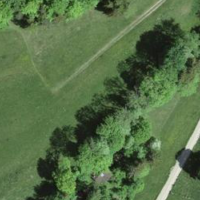
EUNIS habitat code: 52
Species observed at this site:
Cephalanthera longifolia